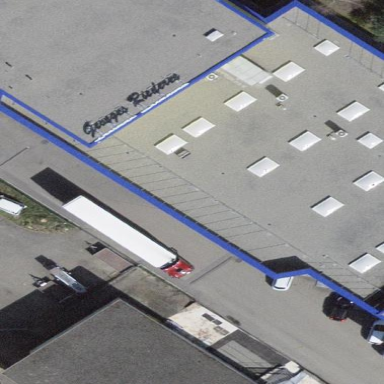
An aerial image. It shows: Warehouse.